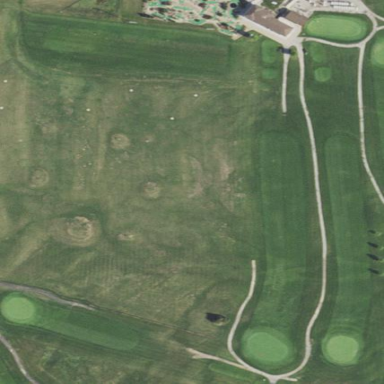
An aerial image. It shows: Golf rough area.